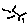
Label: sun